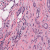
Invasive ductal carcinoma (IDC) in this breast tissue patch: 1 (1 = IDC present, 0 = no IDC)